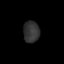
Tissue: skin
Cell type: Epithelial cells
Senescence score: 0.6773
Nuclear area (px): 340
Mean DAPI intensity: 50.259